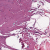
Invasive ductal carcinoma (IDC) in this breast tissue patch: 0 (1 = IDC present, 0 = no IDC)